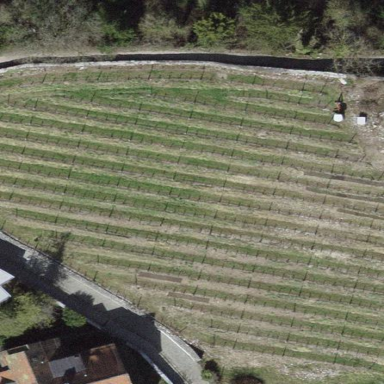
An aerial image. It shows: Beautiful vineyard in the countryside.